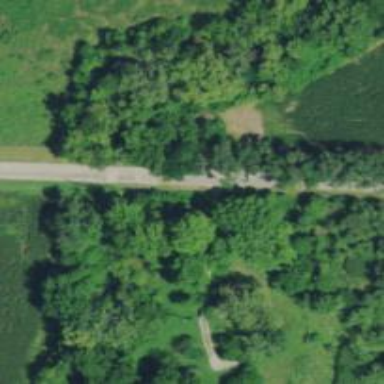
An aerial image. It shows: Unclassified road with bridge.